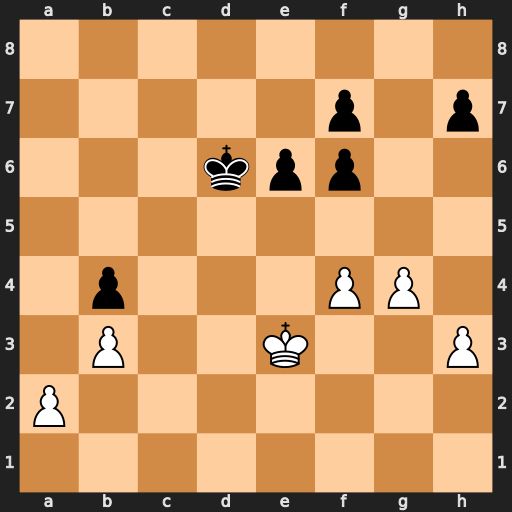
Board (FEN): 8/5p1p/3kpp2/8/1p3PP1/1P2K2P/P7/8
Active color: w
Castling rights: -
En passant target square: -
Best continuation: Kd4 e5+ fxe5+ fxe5+ Kc4